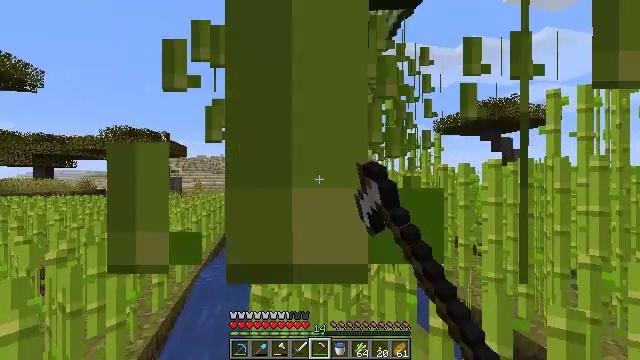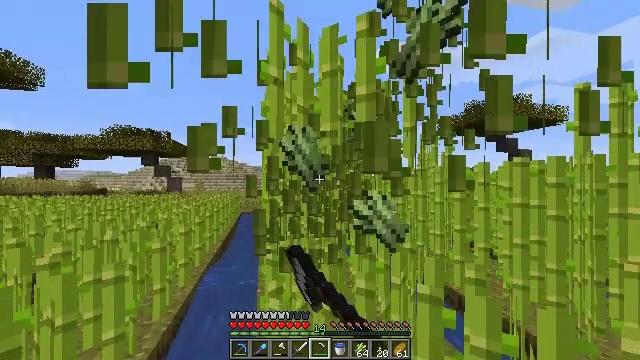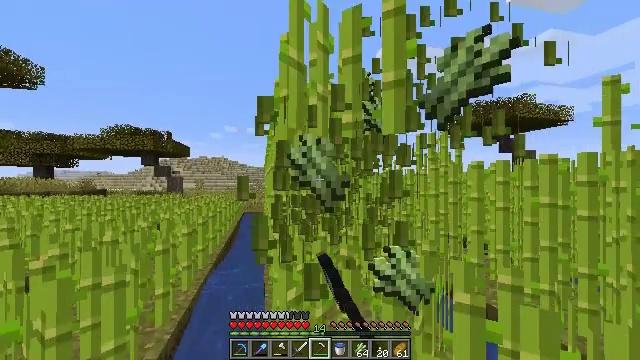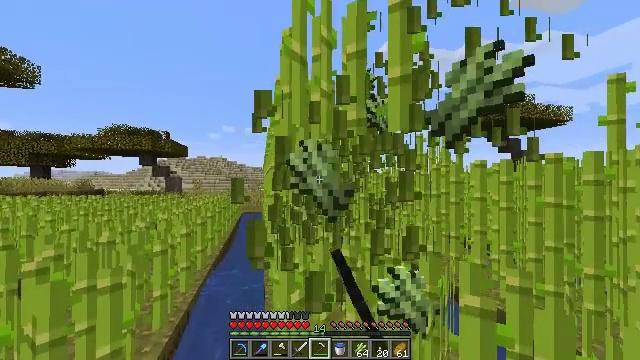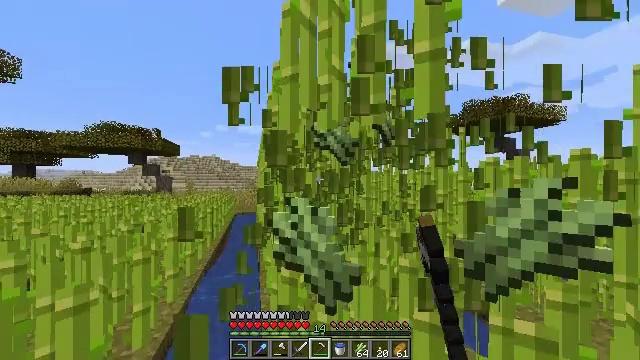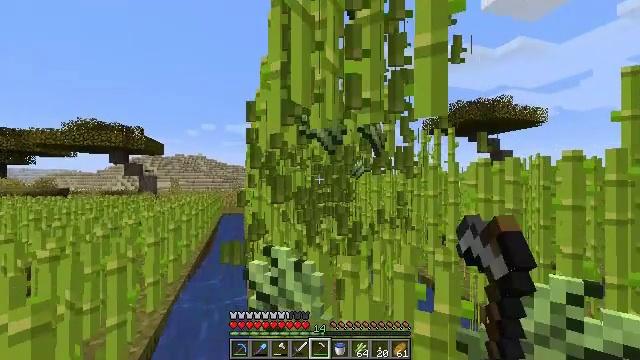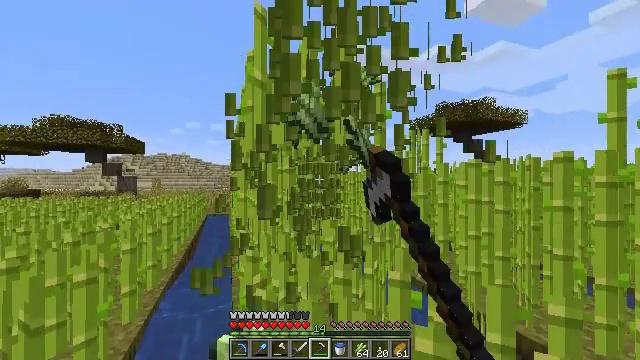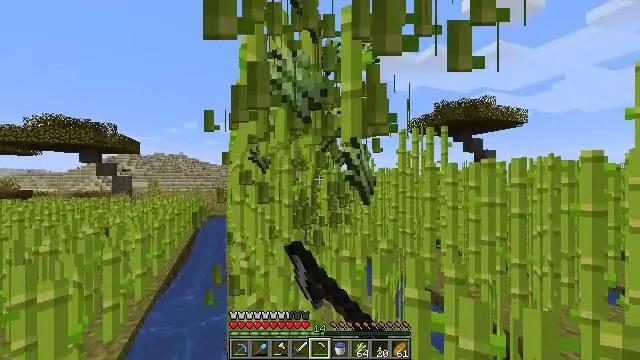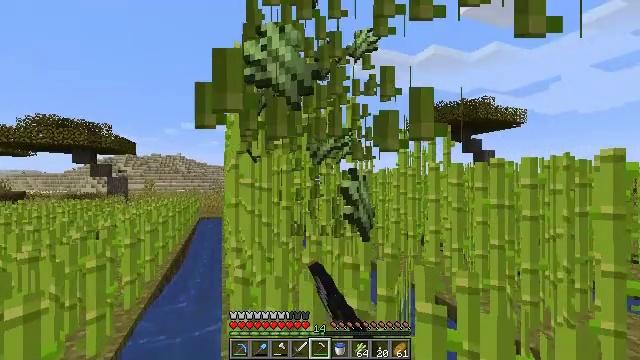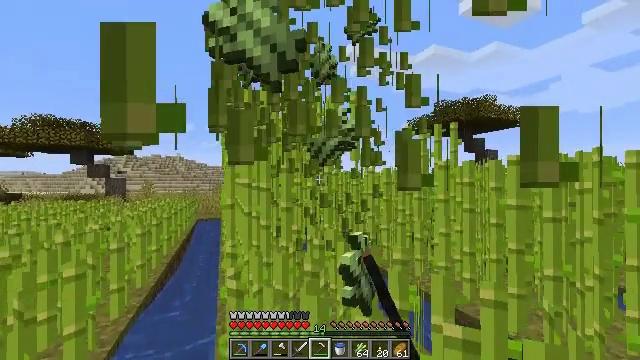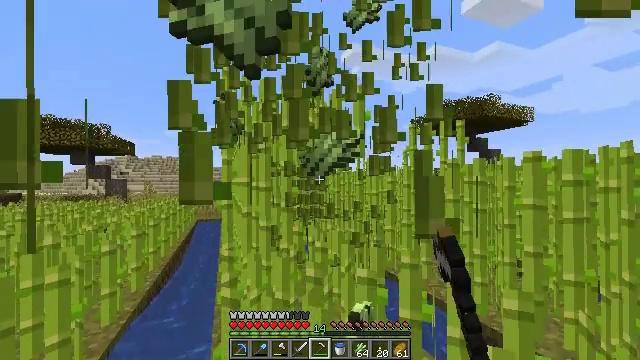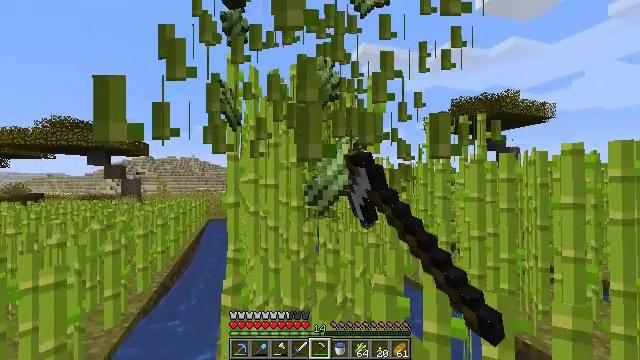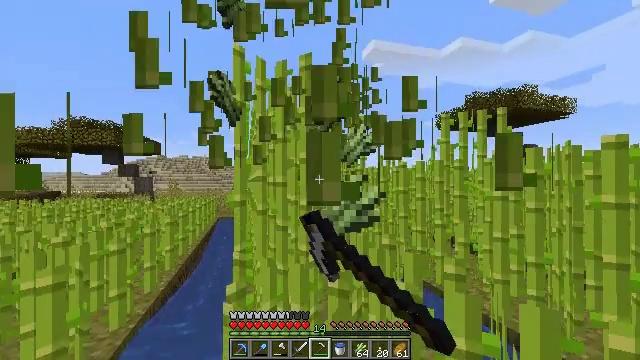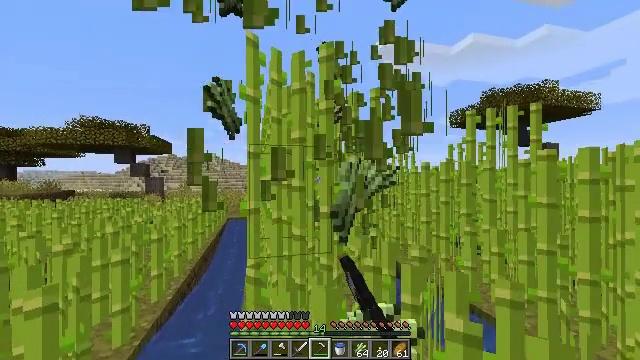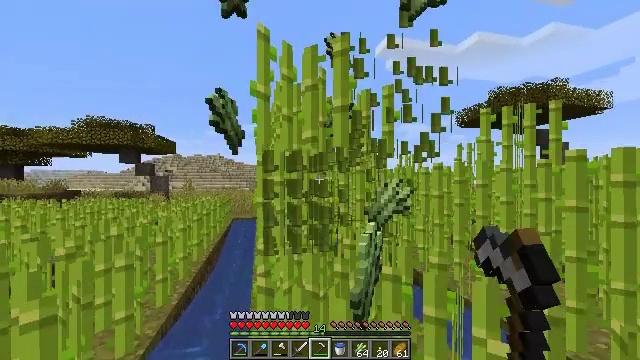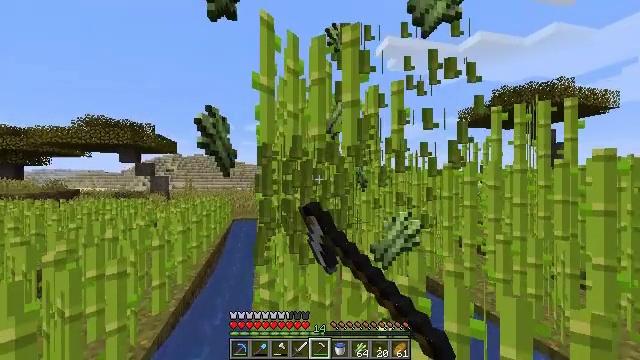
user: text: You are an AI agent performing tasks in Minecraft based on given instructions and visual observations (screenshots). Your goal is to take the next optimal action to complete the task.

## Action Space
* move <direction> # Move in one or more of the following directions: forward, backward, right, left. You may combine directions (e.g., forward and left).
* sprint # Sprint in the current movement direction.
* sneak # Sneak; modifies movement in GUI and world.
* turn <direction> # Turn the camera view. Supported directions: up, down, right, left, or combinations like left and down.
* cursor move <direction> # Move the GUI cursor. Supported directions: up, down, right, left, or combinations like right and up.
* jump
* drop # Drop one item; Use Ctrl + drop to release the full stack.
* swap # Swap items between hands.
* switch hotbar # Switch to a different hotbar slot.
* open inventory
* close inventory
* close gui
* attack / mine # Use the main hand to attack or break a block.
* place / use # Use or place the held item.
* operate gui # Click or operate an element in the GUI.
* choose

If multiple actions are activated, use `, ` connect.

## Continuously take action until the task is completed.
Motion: motion action
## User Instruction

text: Gather sugar cane for crafting.
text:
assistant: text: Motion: move forward and move left, attack / mine
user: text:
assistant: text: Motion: move forward and move left, attack / mine
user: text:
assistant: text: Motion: move forward, attack / mine
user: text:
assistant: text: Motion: move forward, turn right, attack / mine
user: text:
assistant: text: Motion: move forward, turn right, attack / mine
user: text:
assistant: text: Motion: move forward, turn right, attack / mine
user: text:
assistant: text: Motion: move forward, attack / mine
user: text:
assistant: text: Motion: move forward, attack / mine
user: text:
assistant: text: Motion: move forward, attack / mine
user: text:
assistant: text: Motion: move forward, attack / mine
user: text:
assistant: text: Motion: move forward, turn left, attack / mine
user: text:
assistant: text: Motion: move forward and move left, turn left, attack / mine
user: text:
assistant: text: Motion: move forward and move left, turn left, attack / mine
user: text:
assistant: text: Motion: move forward and move left, attack / mine
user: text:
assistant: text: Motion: move forward, attack / mine
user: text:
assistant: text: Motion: move forward, attack / mine
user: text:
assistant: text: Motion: move forward, turn right, attack / mine
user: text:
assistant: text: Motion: move forward, turn right, attack / mine
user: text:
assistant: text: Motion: move forward, turn right, attack / mine
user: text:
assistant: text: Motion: move forward, attack / mine
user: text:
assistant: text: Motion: move forward, attack / mine
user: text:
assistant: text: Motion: move forward, attack / mine
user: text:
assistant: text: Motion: move forward, turn left, attack / mine
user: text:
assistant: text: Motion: move forward and move left, turn left, attack / mine
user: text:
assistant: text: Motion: move forward and move left, turn left, attack / mine
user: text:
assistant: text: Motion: move forward and move left, attack / mine
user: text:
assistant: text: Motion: move forward and move left, attack / mine
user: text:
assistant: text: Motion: move forward, attack / mine
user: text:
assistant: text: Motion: move forward, turn right, attack / mine
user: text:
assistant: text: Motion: move forward, turn right, attack / mine